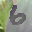
Label: 6